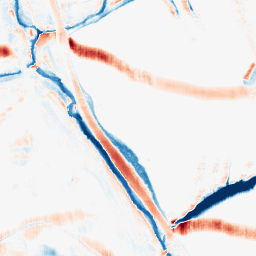
Category: morphological
Decomposition family: morphological_rect
Decomposition parameters: operation: average
width: 10
height: 20
Upsampling method: bspline
Upsampling parameters: scale: 4
Upsampling scale: 4